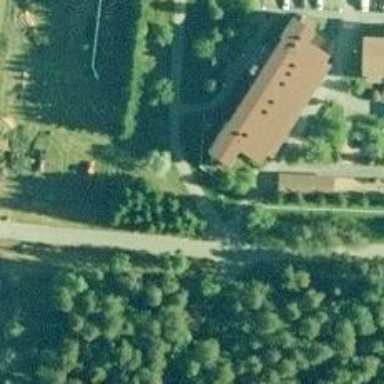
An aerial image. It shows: Path.